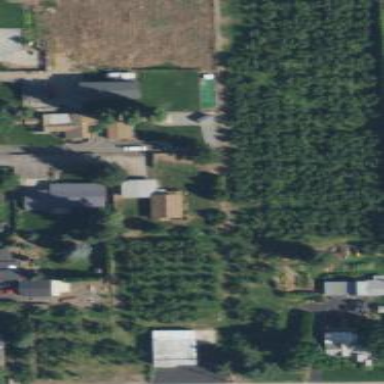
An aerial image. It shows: Orchard.